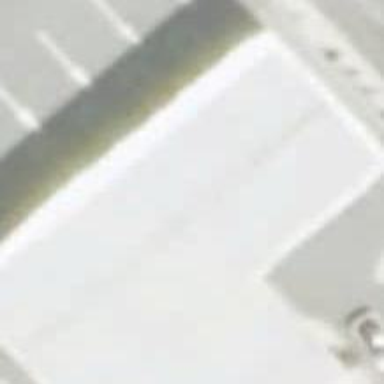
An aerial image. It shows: Fuel station.